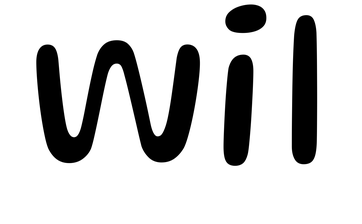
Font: Gluten_Light